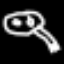
Label: frog